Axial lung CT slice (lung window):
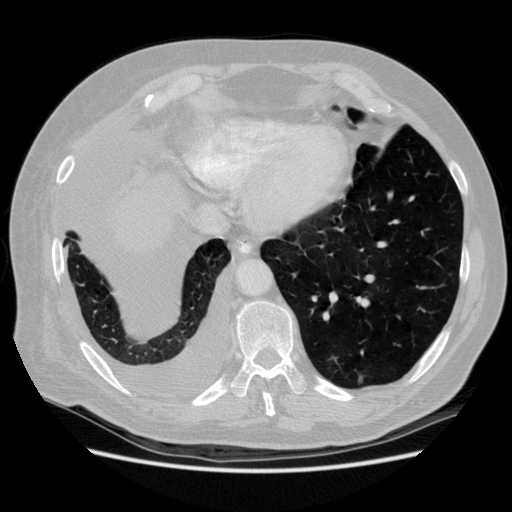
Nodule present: yes
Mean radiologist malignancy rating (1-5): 3